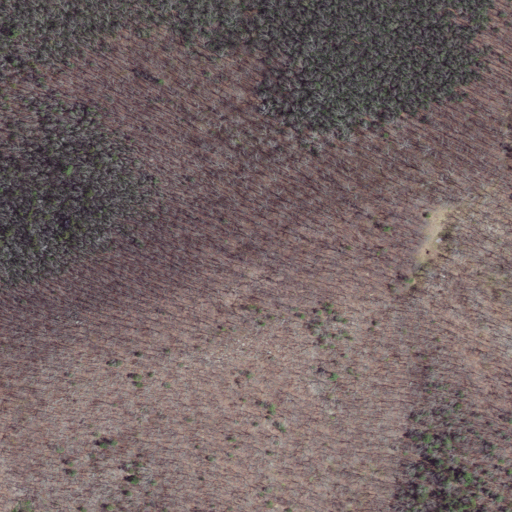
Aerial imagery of mountain in Virginia named Bear Knob containing deciduous forest and mixed forest